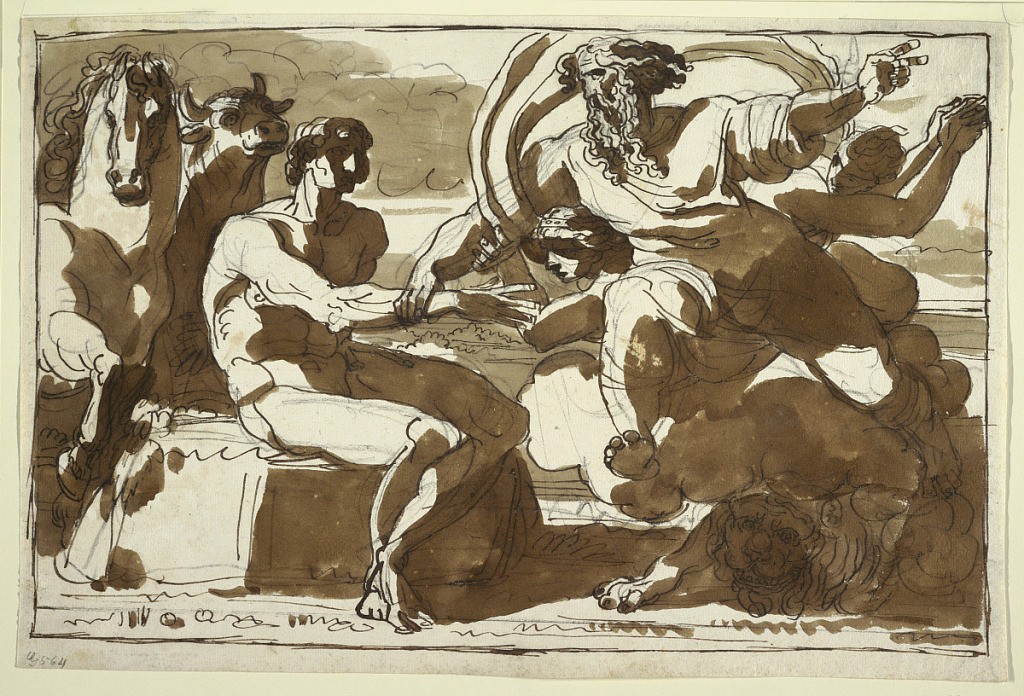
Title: Drawing
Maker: Felice Giani, Italian, 1758–1823
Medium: Pen, ink. Brush, dark brown watercolors over black chalk. Rough paper;
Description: Horizontal rectangle. God the Father sets Adam upright holding his right forearm. A horse and an ox are shown behind Adam, a lion is shown below the cloud upon which god the Father sits. Framing lines.